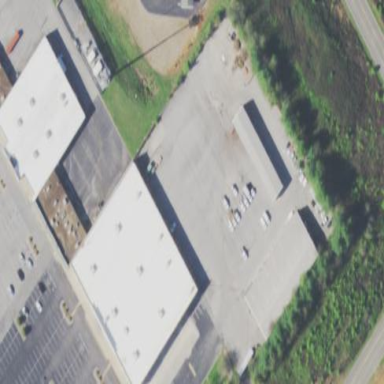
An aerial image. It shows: Retail building.